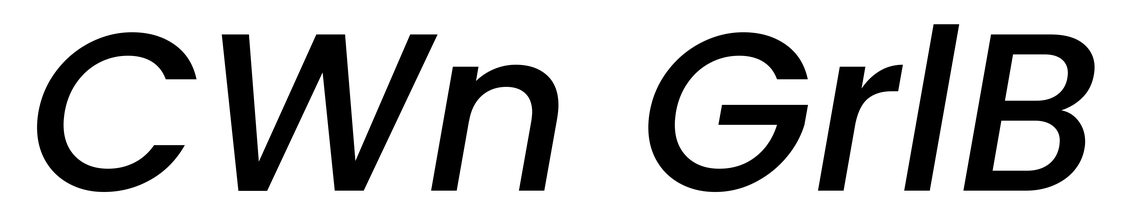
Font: Poppins-MediumItalic